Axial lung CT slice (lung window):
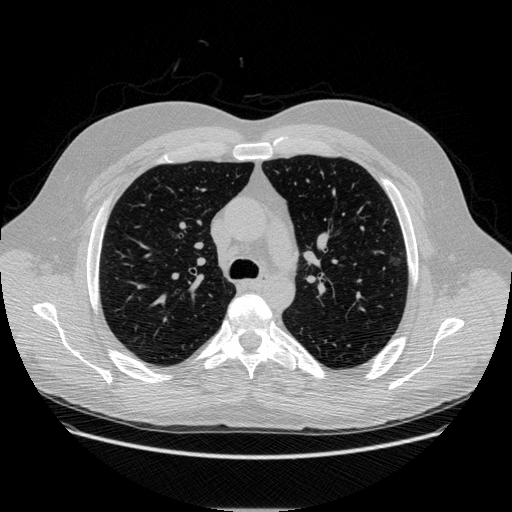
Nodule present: yes
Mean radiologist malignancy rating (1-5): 3